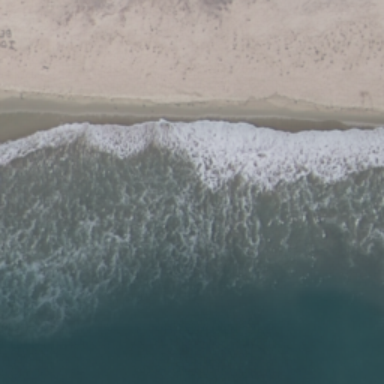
This is a beach with blue-green waters and sand .